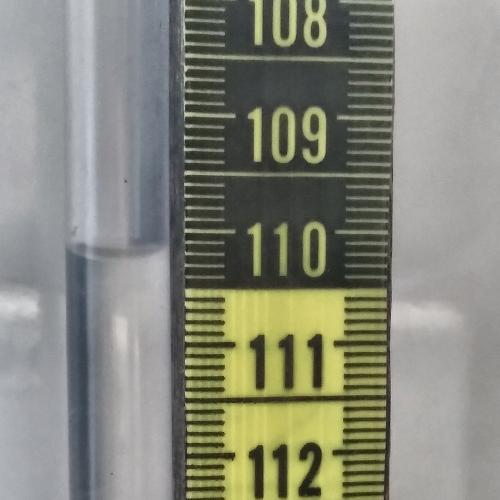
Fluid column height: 110.2 cm